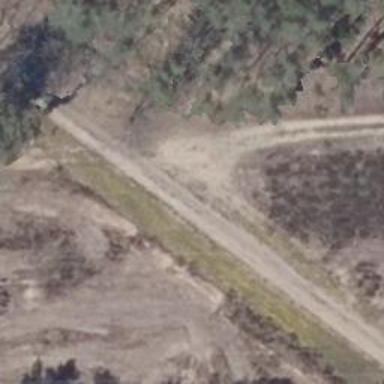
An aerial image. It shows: Sandy track with grade 5 track type.